Question: Here I am trying to display 4 ImageViews in two different linear layouts enclosed in a parent layout (with vertical orientation). But there seems to be a mismatch in heights. How can I resolve this?

Here is my xml code snippet:
'''
<LinearLayout
android:layout_width="match_parent"
android:layout_height="wrap_content"
android:layout_marginTop="10dp"
android:gravity="center"
android:orientation="horizontal" >
<ImageView
android:id="@+id/empinfo_logo"
android:layout_width="wrap_content"
android:layout_height="wrap_content"
android:layout_marginLeft="10dp"
android:layout_marginRight="5dp"
android:contentDescription="@string/Homescreen_emp_info"
android:gravity="right"
android:src="@drawable/employee_info" />
<ImageView
android:id="@+id/leaveinfo_logo"
android:layout_width="wrap_content"
android:layout_height="wrap_content"
android:layout_marginLeft="5dp"
android:layout_marginRight="10dp"
android:contentDescription="@string/Homescreen_leave_info"
android:gravity="left"
android:src="@drawable/leave_info" />
</LinearLayout>
<LinearLayout
android:layout_width="match_parent"
android:layout_height="wrap_content"
android:layout_marginTop="10dp"
android:gravity="center"
android:orientation="horizontal" >
<ImageView
android:id="@+id/holidays_logo"
android:layout_width="wrap_content"
android:layout_height="wrap_content"
android:layout_marginLeft="10dp"
android:layout_marginRight="5dp"
android:contentDescription="@string/Homescreen_holidays"
android:src="@drawable/holidays" />
<ImageView
android:id="@+id/leavereq_logo"
android:layout_width="wrap_content"
android:layout_height="wrap_content"
android:layout_marginLeft="5dp"
android:layout_marginRight="10dp"
android:contentDescription="@string/Homescreen_leave_req"
android:gravity="left"
android:src="@drawable/leave_request" />
</LinearLayout>
'''
NOTE: The dimensions of all the images are same.
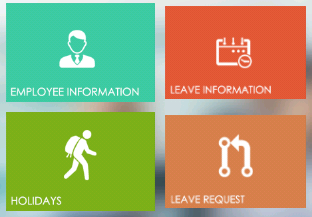
Answer: Use this code:
'''
<LinearLayout
android:layout_width="match_parent"
android:layout_height="wrap_content"
android:layout_marginTop="10dp"
android:gravity="center"
android:orientation="horizontal" >
<ImageView
android:id="@+id/empinfo_logo"
android:layout_width="wrap_content"
android:layout_height="wrap_content"
android:contentDescription="@string/Homescreen_emp_info"
android:layout_marginRight="5dp"
android:gravity="right"
android:src="@drawable/employee_info" />
<ImageView
android:id="@+id/leaveinfo_logo"
android:layout_width="wrap_content"
android:layout_height="wrap_content"
android:layout_marginLeft="5dp"
android:contentDescription="@string/Homescreen_leave_info"
android:gravity="left"
android:src="@drawable/leave_info" />
</LinearLayout>
<LinearLayout
android:layout_width="match_parent"
android:layout_height="wrap_content"
android:layout_marginTop="10dp"
android:gravity="center"
android:orientation="horizontal" >
<ImageView
android:id="@+id/holidays_logo"
android:layout_width="wrap_content"
android:layout_height="wrap_content"
android:layout_marginRight="5dp"
android:contentDescription="@string/Homescreen_holidays"
android:src="@drawable/holidays" />
<ImageView
android:id="@+id/leavereq_logo"
android:layout_width="wrap_content"
android:layout_height="wrap_content"
android:layout_marginLeft="5dp"
android:contentDescription="@string/Homescreen_leave_req"
android:gravity="left"
android:src="@drawable/leave_request" />
</LinearLayout>
'''